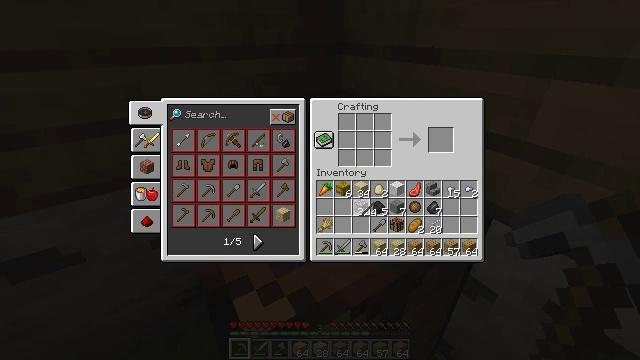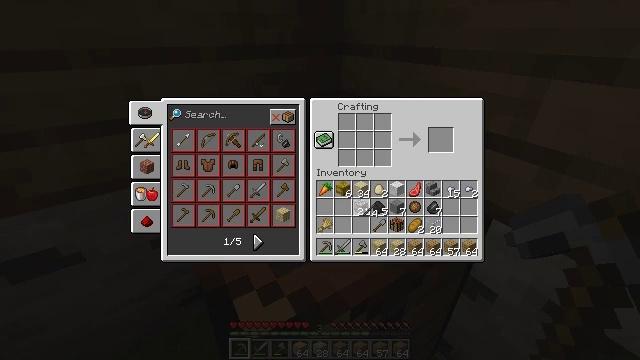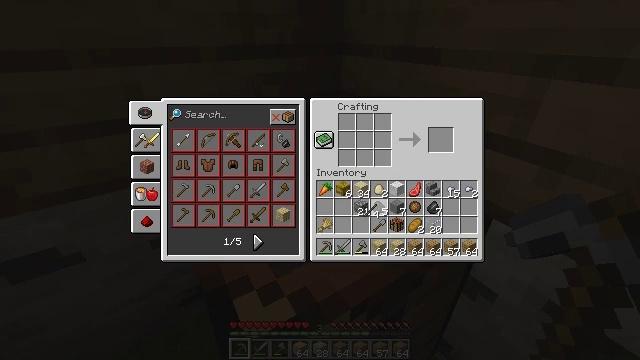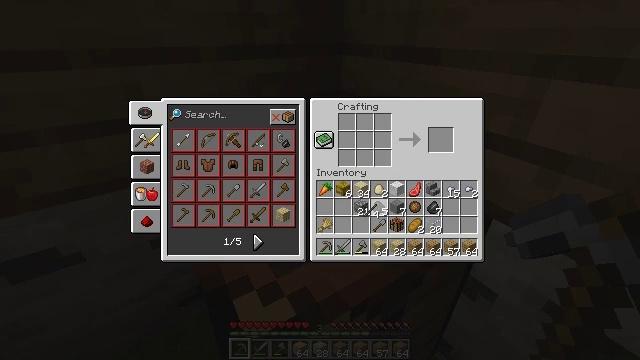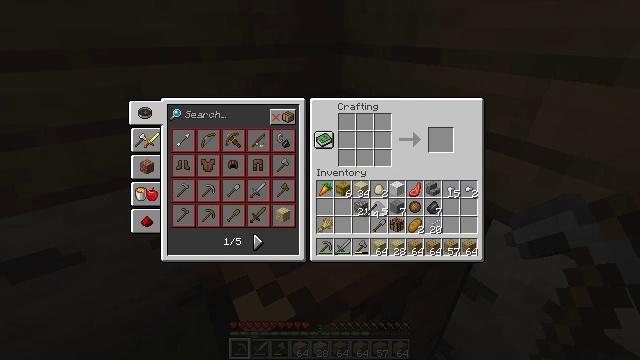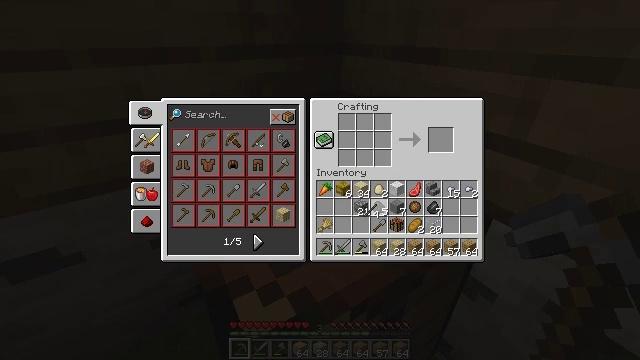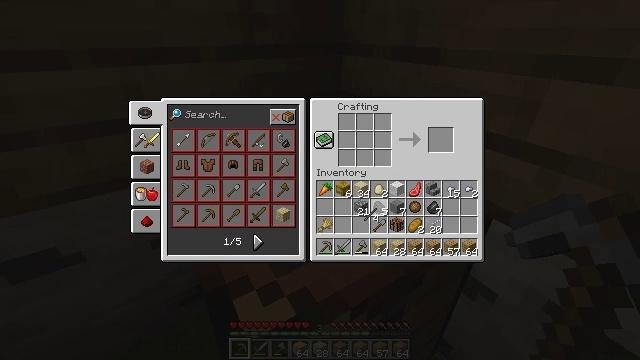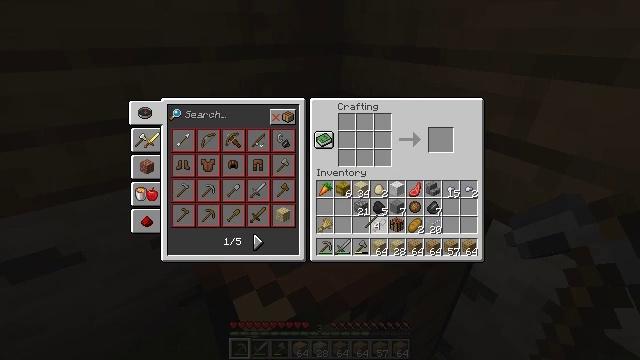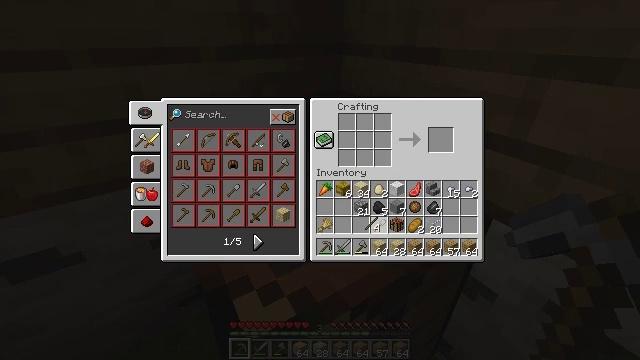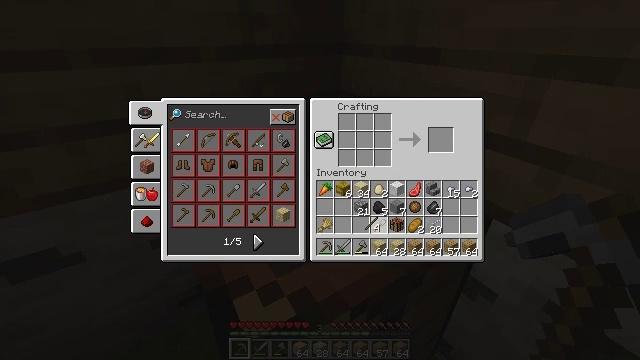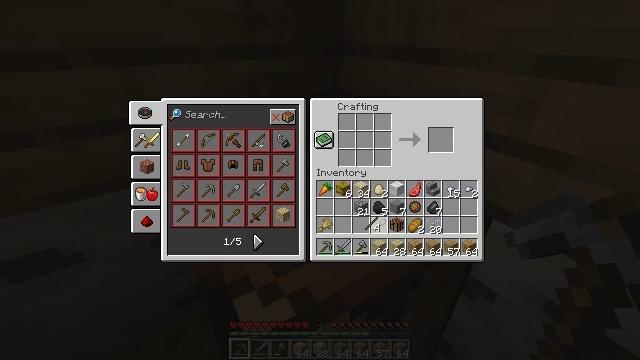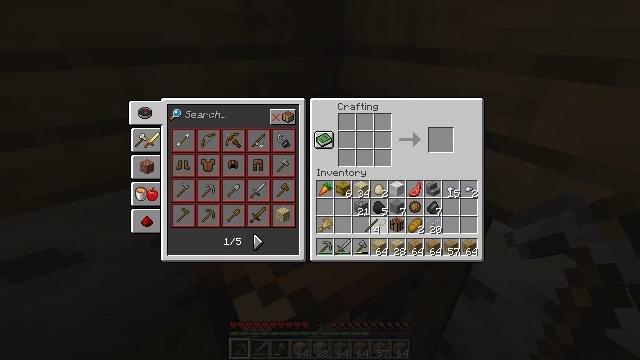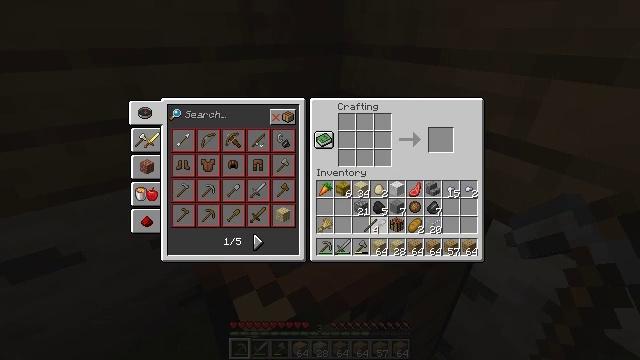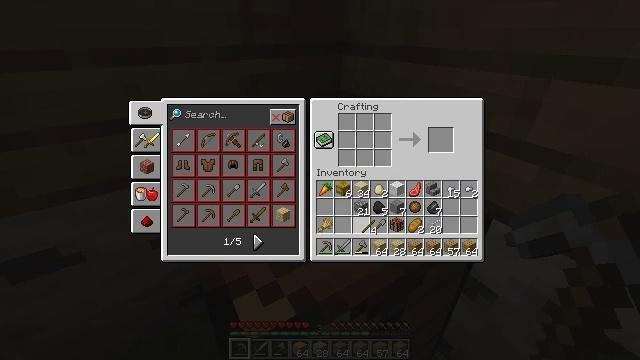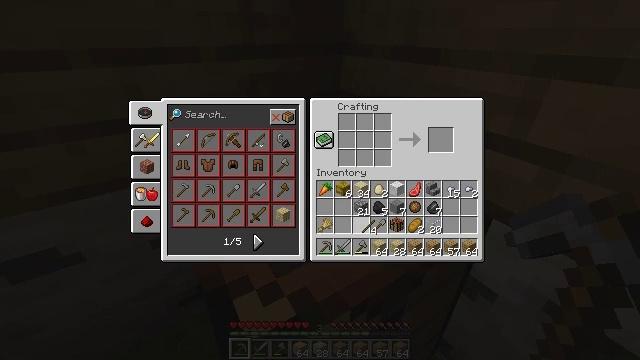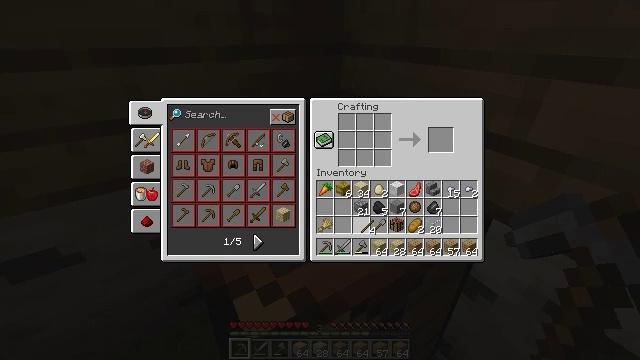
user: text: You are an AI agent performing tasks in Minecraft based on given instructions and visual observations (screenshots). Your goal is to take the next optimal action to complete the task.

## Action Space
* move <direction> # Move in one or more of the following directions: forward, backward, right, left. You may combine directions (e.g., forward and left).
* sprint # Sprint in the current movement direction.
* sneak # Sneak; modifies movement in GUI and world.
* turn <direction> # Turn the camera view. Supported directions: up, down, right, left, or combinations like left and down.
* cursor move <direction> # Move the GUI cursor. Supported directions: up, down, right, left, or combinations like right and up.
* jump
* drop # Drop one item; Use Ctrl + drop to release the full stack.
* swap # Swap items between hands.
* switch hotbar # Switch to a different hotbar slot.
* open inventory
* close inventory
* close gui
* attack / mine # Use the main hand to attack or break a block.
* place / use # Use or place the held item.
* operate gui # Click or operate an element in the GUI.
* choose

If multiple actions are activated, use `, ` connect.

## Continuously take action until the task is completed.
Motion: motion action
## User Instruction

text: Break the white bed to relocate it.
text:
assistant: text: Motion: no_op
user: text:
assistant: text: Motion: no_op
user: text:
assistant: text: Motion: no_op
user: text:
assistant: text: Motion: no_op
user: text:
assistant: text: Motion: no_op
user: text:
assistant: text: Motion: no_op
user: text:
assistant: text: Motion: no_op
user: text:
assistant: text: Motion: no_op
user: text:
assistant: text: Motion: no_op
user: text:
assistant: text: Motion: no_op
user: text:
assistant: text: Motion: no_op
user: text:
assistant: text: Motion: no_op
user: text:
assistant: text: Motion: no_op
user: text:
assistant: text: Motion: no_op
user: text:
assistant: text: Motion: no_op
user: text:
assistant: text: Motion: no_op
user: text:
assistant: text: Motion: no_op
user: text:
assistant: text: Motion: no_op
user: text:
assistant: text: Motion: no_op
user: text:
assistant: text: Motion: no_op
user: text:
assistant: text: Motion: no_op
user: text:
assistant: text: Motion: no_op
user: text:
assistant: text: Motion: no_op
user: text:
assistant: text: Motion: no_op
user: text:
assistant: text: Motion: no_op
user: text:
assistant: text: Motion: no_op
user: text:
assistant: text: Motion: no_op
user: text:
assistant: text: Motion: no_op
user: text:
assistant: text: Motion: no_op
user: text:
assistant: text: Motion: no_op